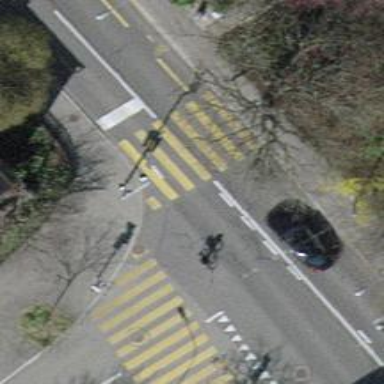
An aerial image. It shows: Road with traffic signals and zebra crossing with traffic signals.